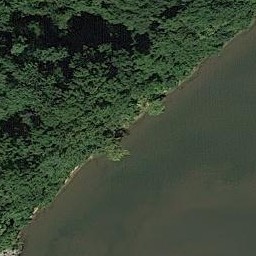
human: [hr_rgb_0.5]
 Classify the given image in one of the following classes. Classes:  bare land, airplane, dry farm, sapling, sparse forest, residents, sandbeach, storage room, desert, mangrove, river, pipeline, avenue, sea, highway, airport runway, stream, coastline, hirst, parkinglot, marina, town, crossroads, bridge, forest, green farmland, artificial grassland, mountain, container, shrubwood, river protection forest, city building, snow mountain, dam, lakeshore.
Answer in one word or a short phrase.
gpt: river protection forest